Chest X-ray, PA view. Patient: 63 years old, sex F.
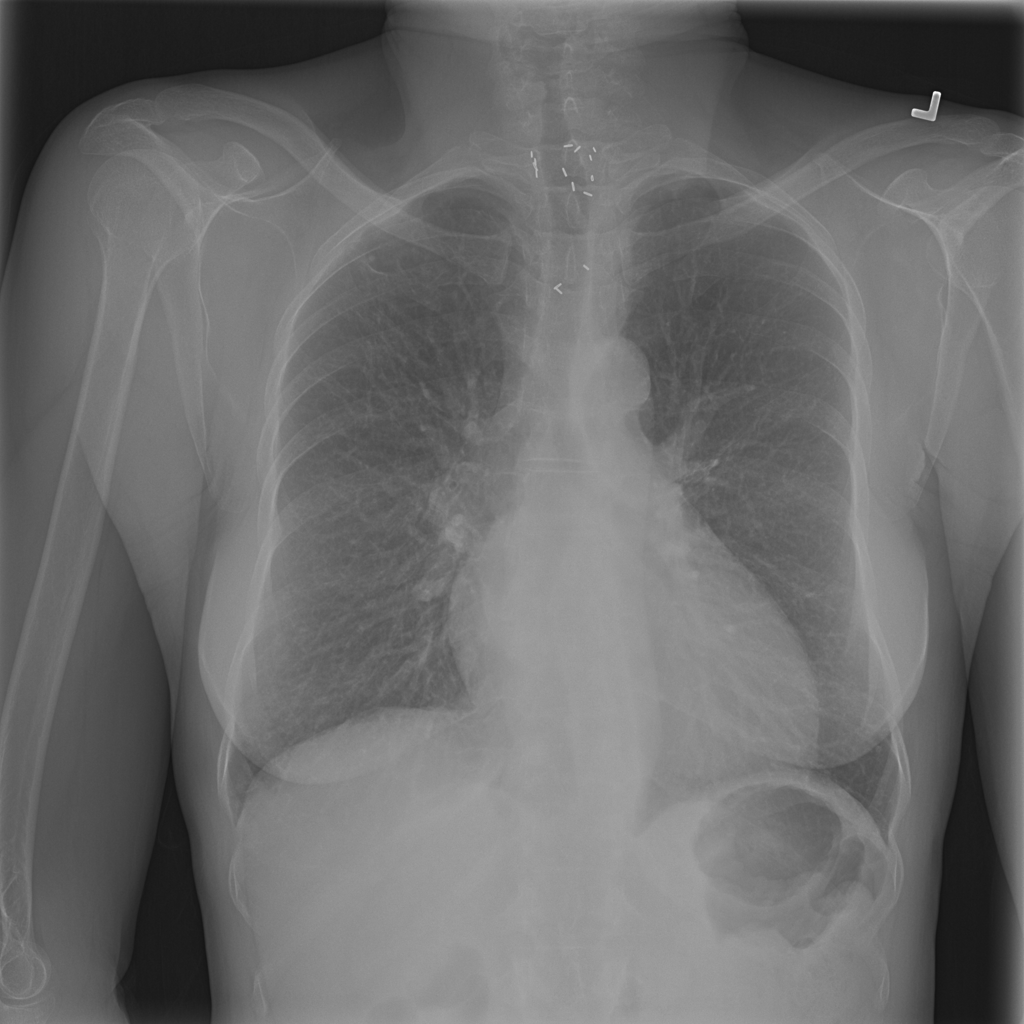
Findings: No Finding